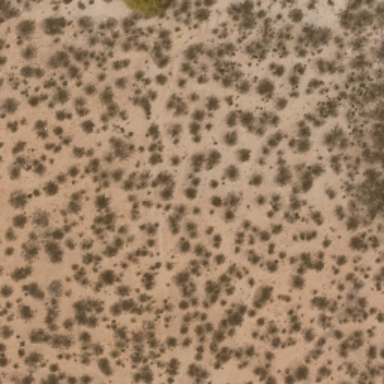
This is a chaparral .